Question: I'm developping with extjs4.
I have two grids as shown in the image, I want when I click on the line of 'Grid Panel 1' that contanis 'Number 1', the 'Grid Panel 2' will show only lines that contains 'Number 1'.

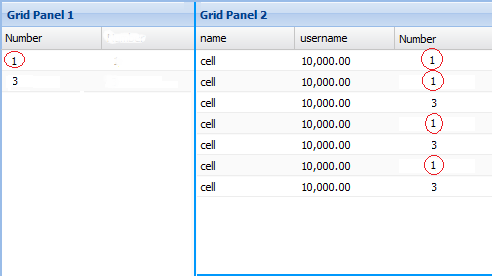
Answer: That is pretty much straightforward; subscribe to the select event of the first grid and within that handler filter the store of the second grid. That's it.
'''
grid1.on('select', function(grid,record) {
grid2.store.clearFilter(true); // see http://docs.sencha.com/ext-js/4-1/#!/api/Ext.data.Store-method-clearFilter
grid2.store.filter('Number', record.get('Number');
},this);
'''